Question: When running the Compute Emulator, I am getting the following error when trying to access the web role:
> HTTP Error 500.22 - Internal Server ErrorAn ASP.NET setting has been detected that does not apply in Integrated
managed pipeline mode.
Screenshot:

The website runs fine itself. This only occurs when I run it in the emulator.
I found a good answer for <URL>, but surely there must be something wrong with my Azure environment or cloud service?
Thanks
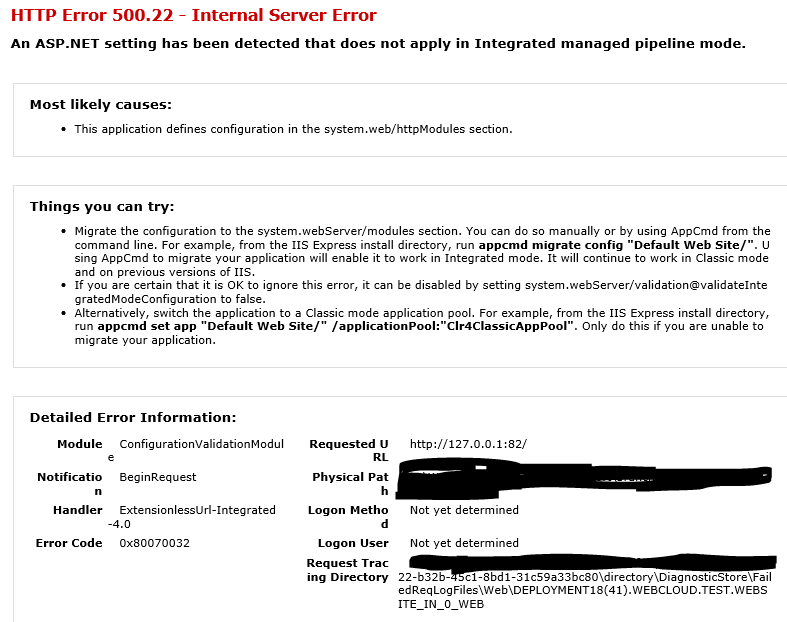
Answer: For now I am circumventing this problem with the follow 'web.config' change:
'''
<system.webServer>
<validation validateIntegratedModeConfiguration="false" />
</system.webServer>
'''
It is not the optimal solution. More about this <URL>.